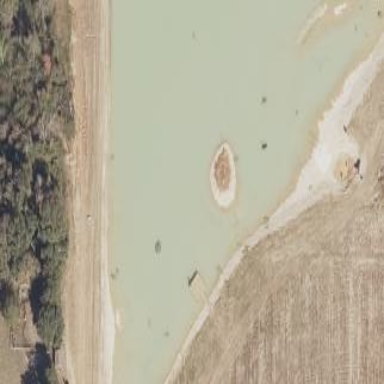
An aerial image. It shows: Serene fishpond surrounded by natural water.